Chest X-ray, AP view. Patient: 54 years old, sex F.
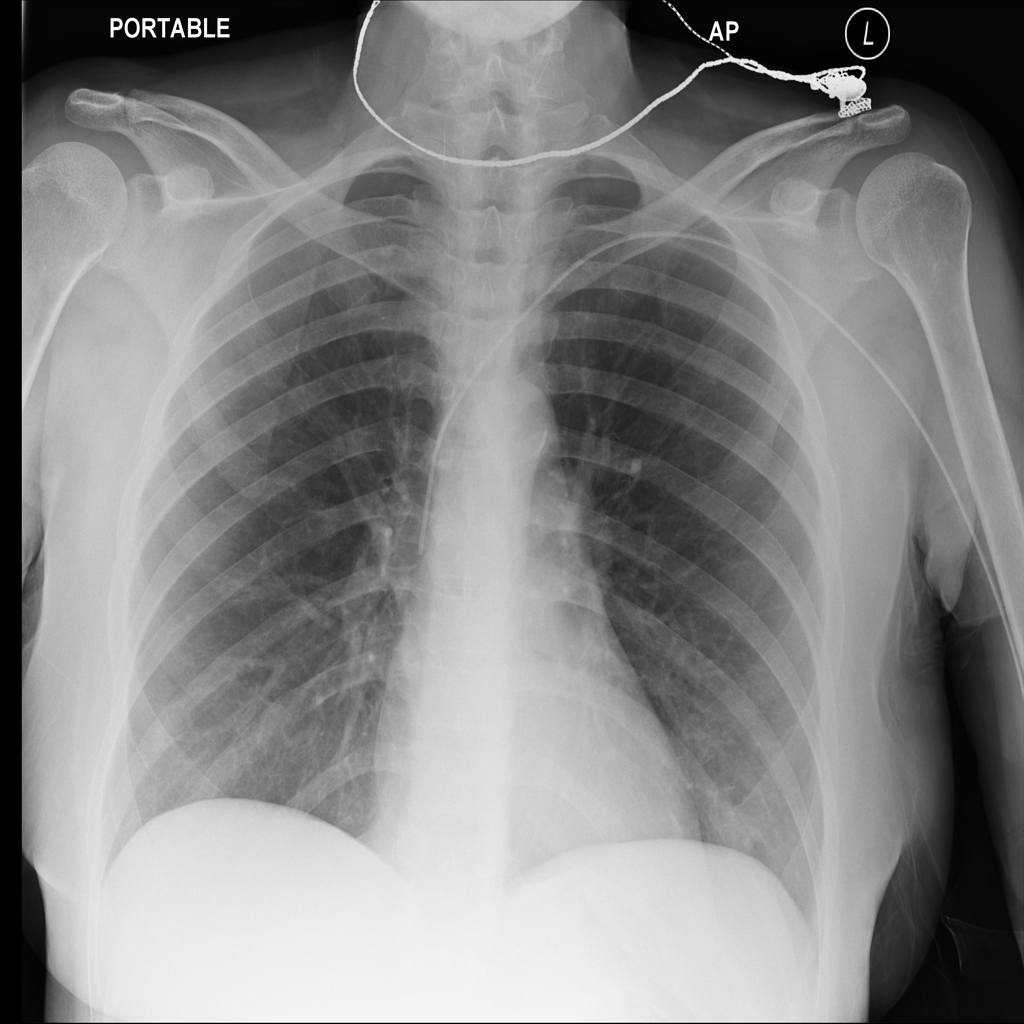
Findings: No Finding